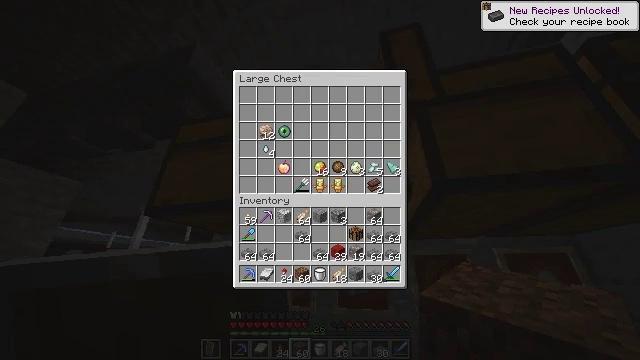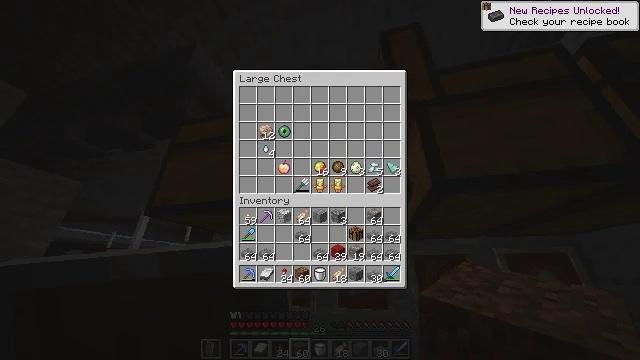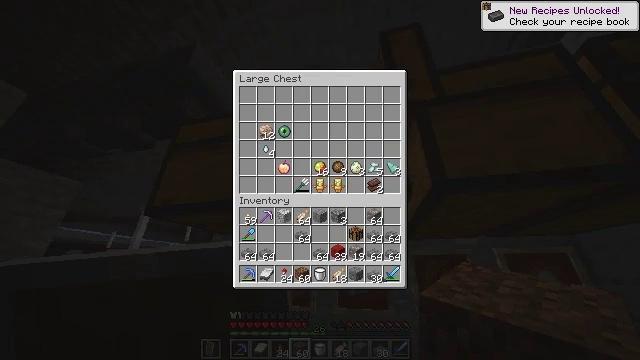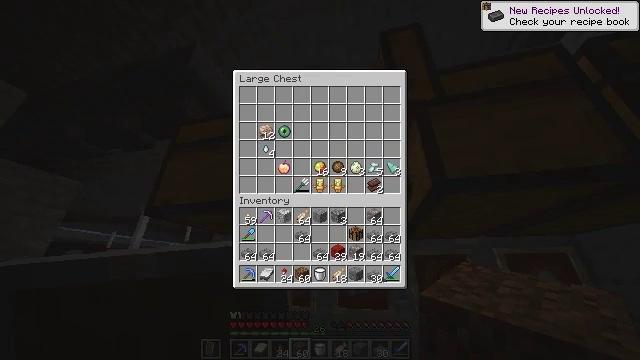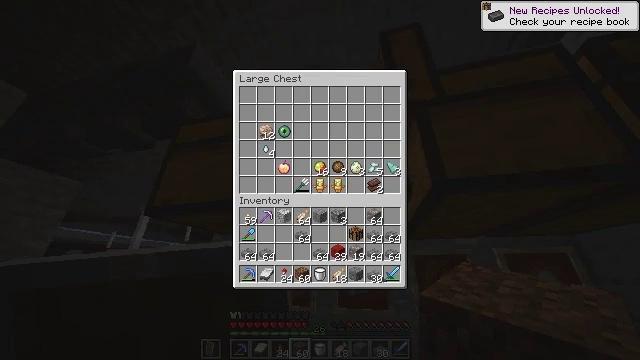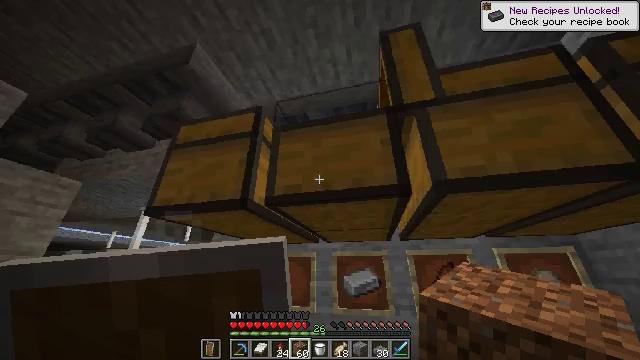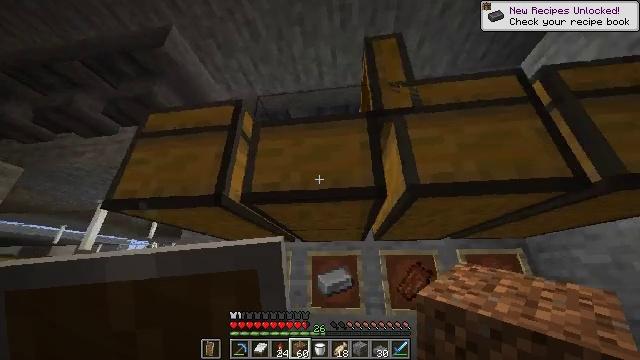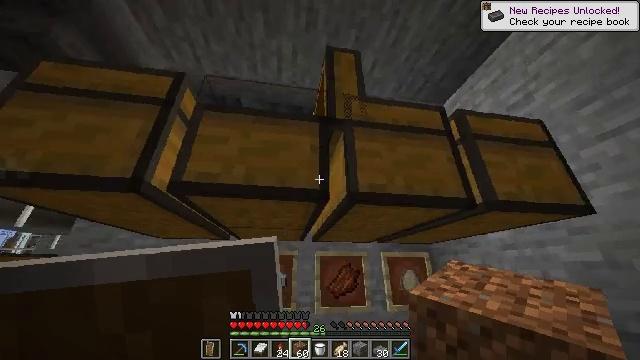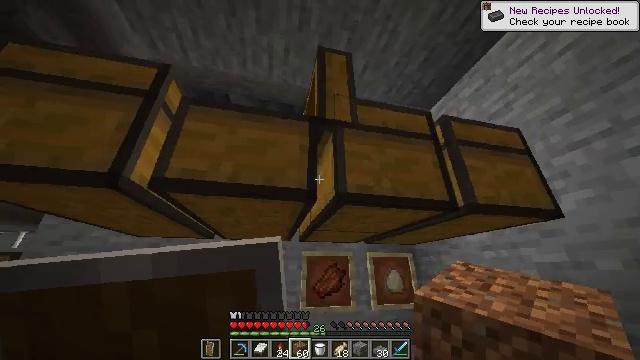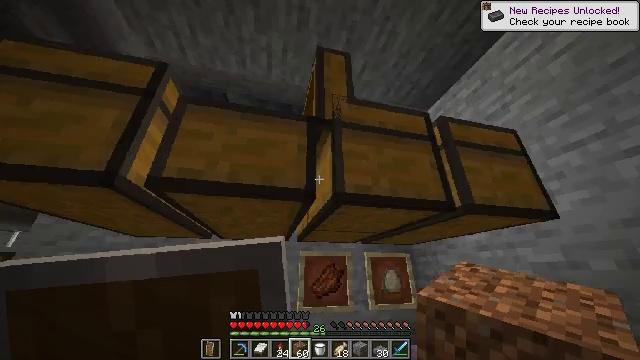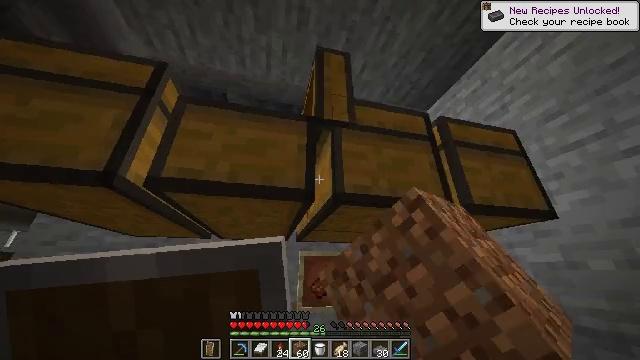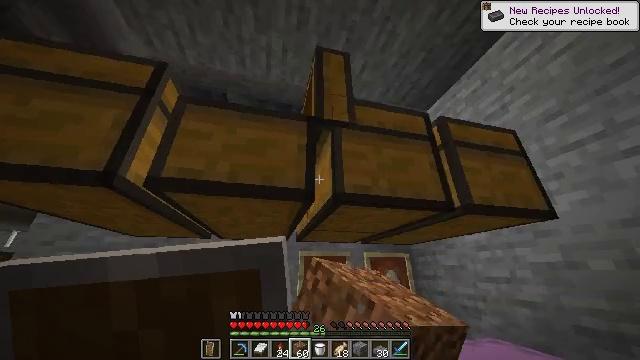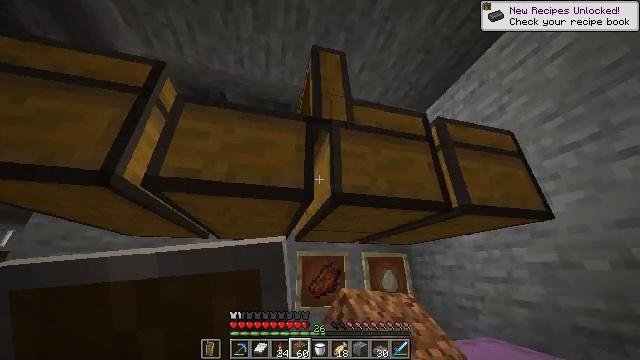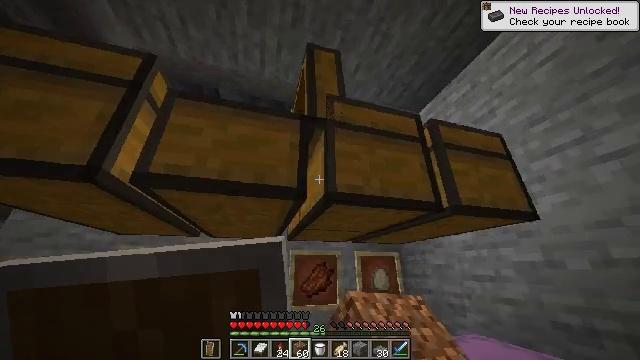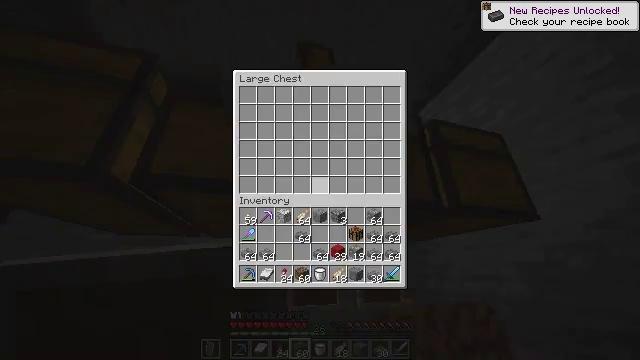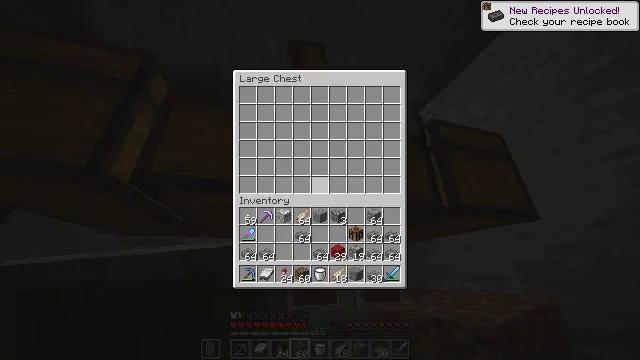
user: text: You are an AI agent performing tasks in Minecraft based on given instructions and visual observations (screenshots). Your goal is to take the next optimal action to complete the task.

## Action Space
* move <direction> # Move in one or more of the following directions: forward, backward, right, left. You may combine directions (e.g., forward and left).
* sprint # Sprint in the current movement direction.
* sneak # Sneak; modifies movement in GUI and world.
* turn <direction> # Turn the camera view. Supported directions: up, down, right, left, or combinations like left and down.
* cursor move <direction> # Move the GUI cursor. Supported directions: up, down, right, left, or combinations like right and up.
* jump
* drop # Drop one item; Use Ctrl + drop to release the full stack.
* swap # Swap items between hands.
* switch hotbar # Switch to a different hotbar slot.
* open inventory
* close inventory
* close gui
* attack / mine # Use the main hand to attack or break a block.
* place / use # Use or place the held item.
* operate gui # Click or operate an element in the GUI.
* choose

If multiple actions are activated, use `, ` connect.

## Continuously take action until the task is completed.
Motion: motion action
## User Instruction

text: Create clay on the crafting bench.
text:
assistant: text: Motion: no_op
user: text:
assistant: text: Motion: no_op
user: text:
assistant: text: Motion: no_op
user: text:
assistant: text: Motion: no_op
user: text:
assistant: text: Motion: no_op
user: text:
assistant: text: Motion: turn right, close gui
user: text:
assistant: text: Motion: turn right
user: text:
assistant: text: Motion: turn right
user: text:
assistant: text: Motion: use / place
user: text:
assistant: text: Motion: use / place
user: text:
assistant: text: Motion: no_op
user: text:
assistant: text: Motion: no_op
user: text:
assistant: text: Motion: turn right
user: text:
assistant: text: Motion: open gui
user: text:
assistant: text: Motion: no_op
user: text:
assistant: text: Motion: no_op
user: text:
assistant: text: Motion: no_op
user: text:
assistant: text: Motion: no_op
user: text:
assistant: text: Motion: no_op
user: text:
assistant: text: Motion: turn right, close gui
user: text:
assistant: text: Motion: turn right, open inventory
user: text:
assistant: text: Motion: turn right and down
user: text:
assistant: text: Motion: turn right
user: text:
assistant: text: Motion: no_op
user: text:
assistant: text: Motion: turn right and down
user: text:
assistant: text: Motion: no_op
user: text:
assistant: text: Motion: turn left and down
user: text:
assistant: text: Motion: turn left and down, use / place
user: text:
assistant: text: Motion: turn left, use / place
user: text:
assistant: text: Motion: use / place